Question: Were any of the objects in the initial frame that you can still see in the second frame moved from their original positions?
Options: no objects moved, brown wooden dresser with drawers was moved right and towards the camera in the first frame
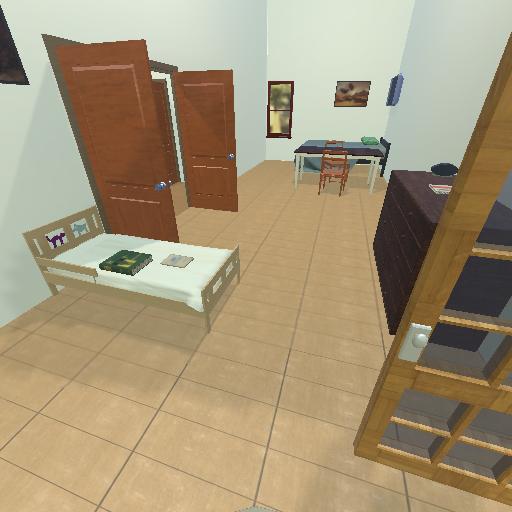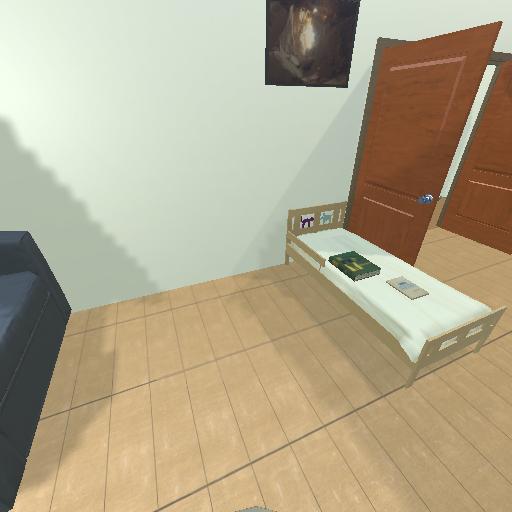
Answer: no objects moved